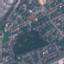
Land use / land cover class: Residential